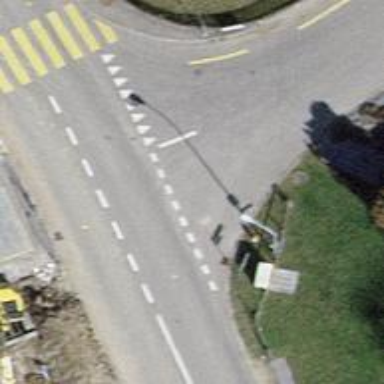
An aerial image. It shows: Road with "give way" sign.